Field crop: tomato
Growth stage: 1
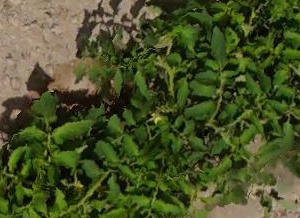
Species: tomato